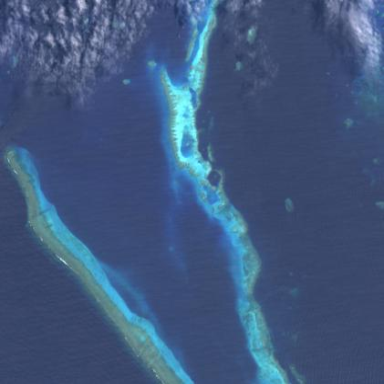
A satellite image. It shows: Beautiful reef in its natural state.